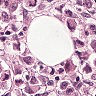
Metastatic tissue present: yes